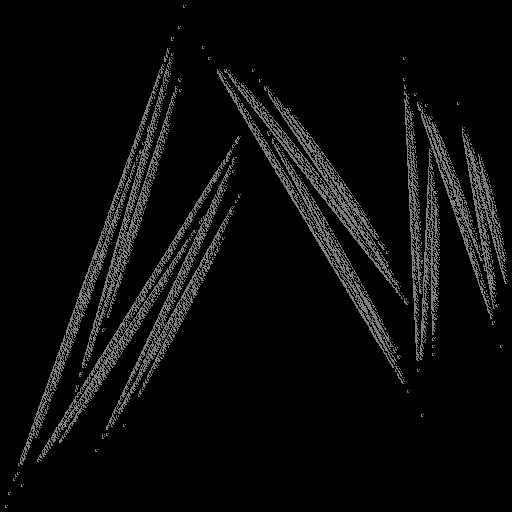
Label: bamboofern